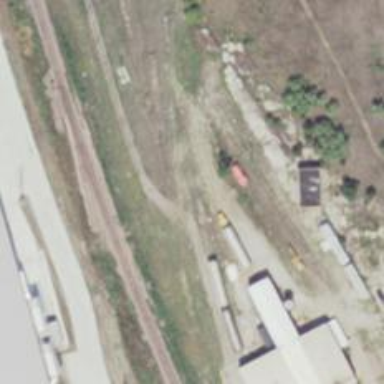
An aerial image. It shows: Railway yard.